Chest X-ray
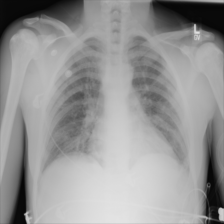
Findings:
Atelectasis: negative
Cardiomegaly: negative
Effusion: negative
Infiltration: negative
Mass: negative
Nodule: negative
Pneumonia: negative
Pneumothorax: negative
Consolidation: negative
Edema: negative
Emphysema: negative
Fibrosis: negative
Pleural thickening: negative
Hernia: negative